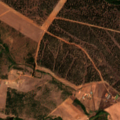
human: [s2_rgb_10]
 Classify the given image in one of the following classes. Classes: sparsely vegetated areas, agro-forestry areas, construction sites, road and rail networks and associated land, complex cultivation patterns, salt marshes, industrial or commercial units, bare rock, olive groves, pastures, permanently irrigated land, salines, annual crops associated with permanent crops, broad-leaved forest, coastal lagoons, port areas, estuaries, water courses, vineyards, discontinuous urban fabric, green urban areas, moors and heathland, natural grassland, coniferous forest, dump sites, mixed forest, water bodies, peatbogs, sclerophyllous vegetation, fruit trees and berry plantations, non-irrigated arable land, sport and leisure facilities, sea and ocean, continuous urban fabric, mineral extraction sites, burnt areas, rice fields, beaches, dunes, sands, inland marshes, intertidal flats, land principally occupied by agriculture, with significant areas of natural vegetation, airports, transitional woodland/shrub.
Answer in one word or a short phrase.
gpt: non-irrigated arable land, transitional woodland/shrub